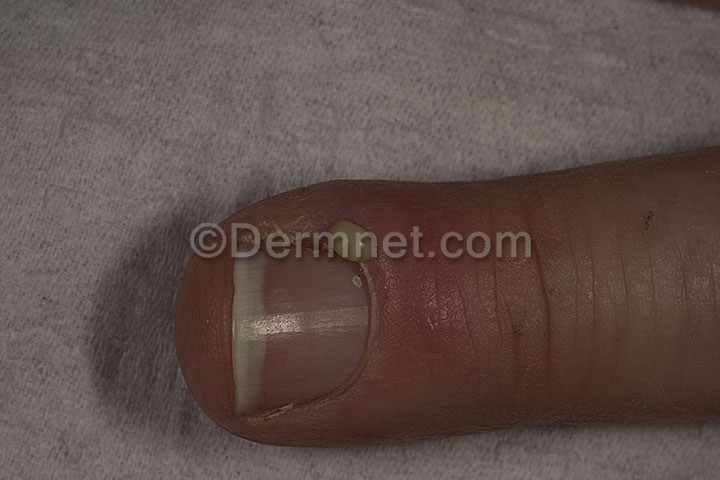
Disease: Nail Fungus and other Nail Disease